Field crop: maize
Growth stage: 2
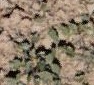
Species: convolvulus